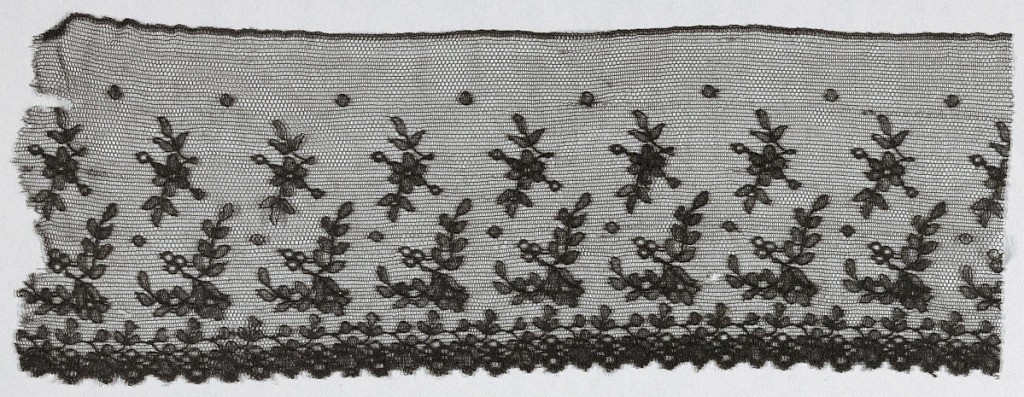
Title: Fragment
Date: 1850–99
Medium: silk Technique: machine made
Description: Black lace with scattered flowers above narrow floral edge.